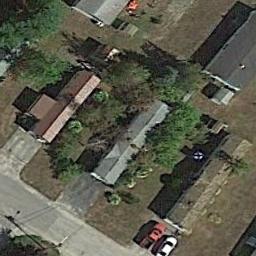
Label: mobile_home_park